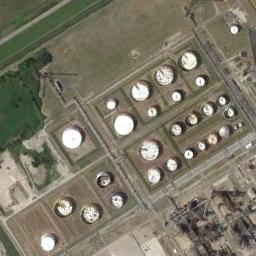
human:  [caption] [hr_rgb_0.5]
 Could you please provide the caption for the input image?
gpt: There are many storage tanks on the bare land next to the grass .

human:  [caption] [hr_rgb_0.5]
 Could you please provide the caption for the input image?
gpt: The grass is beside the storage tanks .

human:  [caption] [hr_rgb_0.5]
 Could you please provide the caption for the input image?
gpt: There are many neatly arranged storage tanks and many pipelines in the factory, And there is a lawn next to the factory .

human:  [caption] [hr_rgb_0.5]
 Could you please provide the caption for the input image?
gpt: There is a black house beside the storage tanks .

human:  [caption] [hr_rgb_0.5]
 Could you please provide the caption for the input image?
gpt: There are many storage tanks of different sizes .